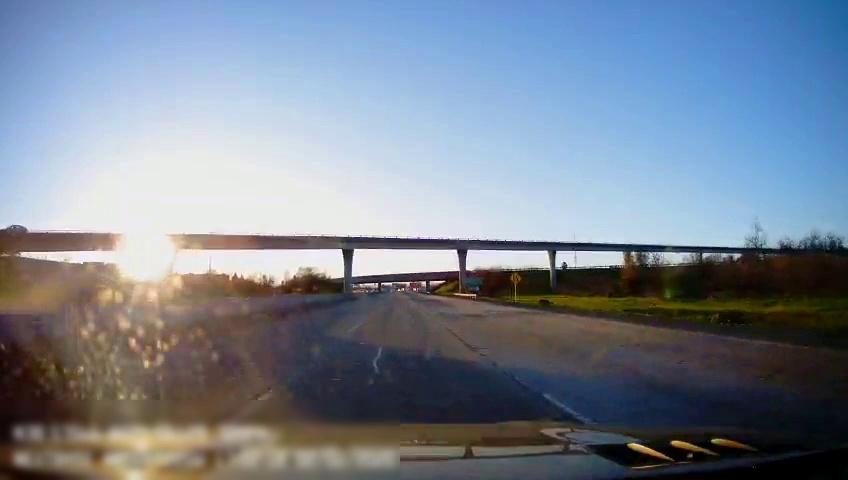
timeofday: Day
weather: Sunny
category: Drivable Space
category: Vehicles | Car
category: Lanes | Alternate Lane
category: Lanes | Current Lane
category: Lanes | Current Lane
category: Lanes | Alternate Lane
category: Traffic | Signs
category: Traffic | Signs